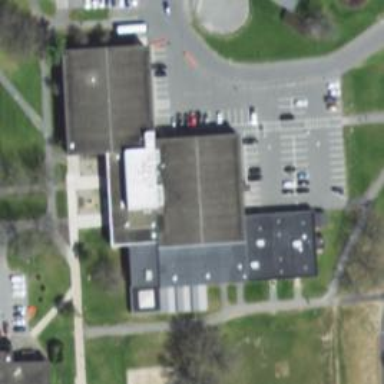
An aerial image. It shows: College building.